Aerial crown-view tile of a tropical tree (Barro Colorado Island, Panama), acquired 20250512:
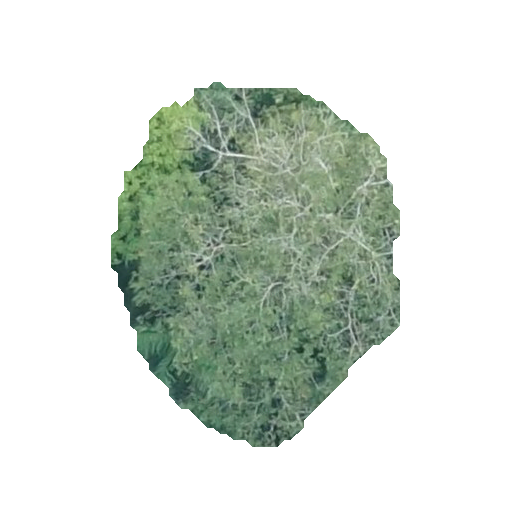
Species: Dipteryx oleifera
GBIF accepted scientific name: Dipteryx oleifera
Crown area: 114.124 m²